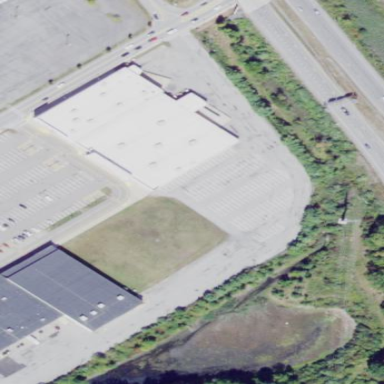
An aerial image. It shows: Parking area.